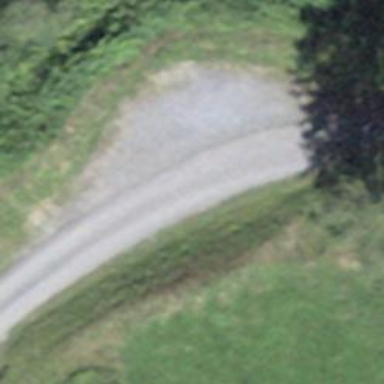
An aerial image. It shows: Passing place on the road.